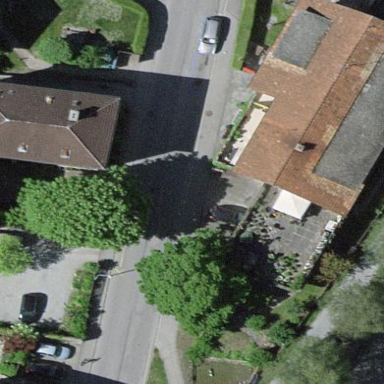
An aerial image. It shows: Gabled roof on building that houses apartments.